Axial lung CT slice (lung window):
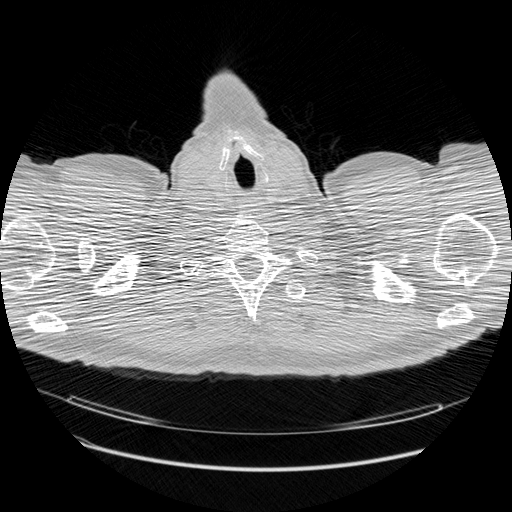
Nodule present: no